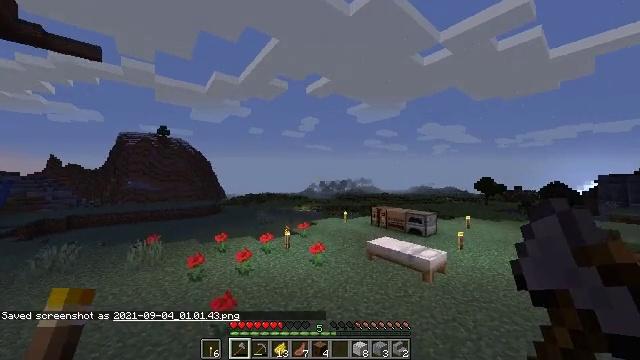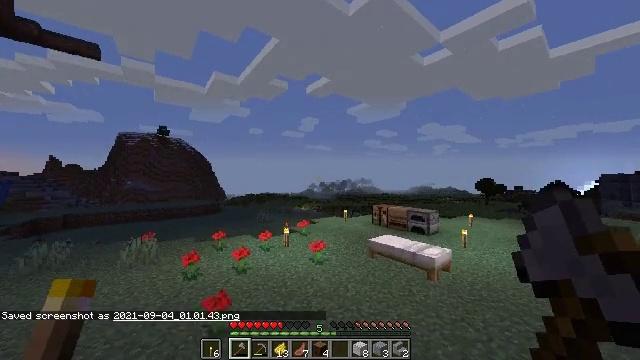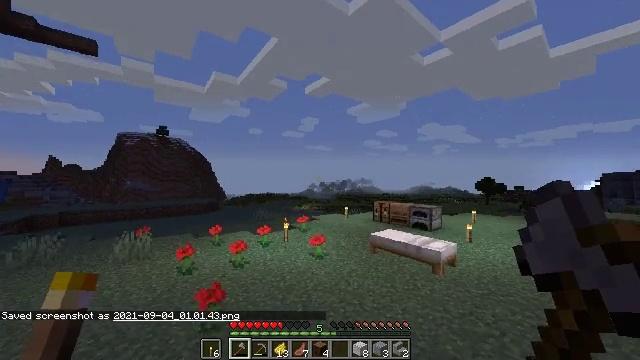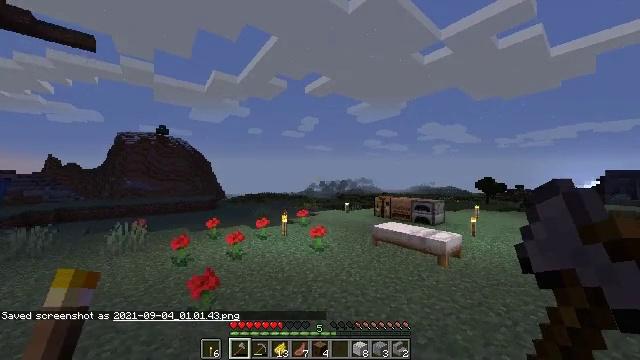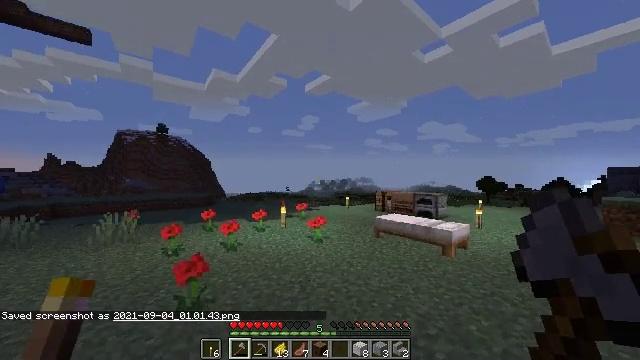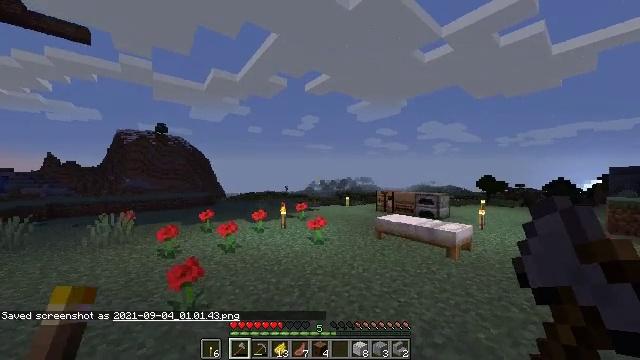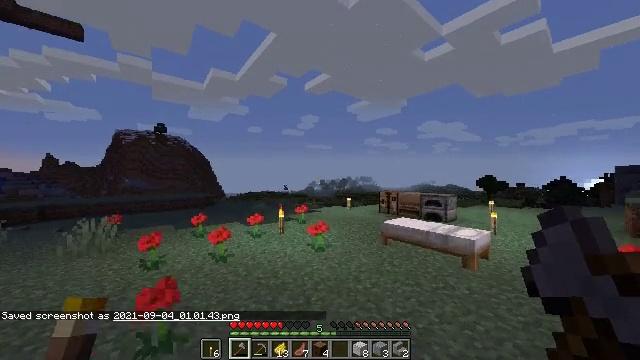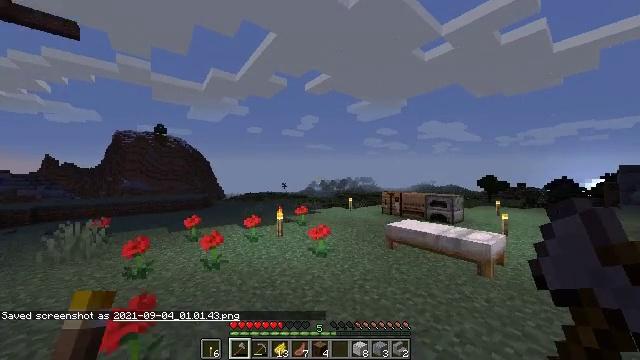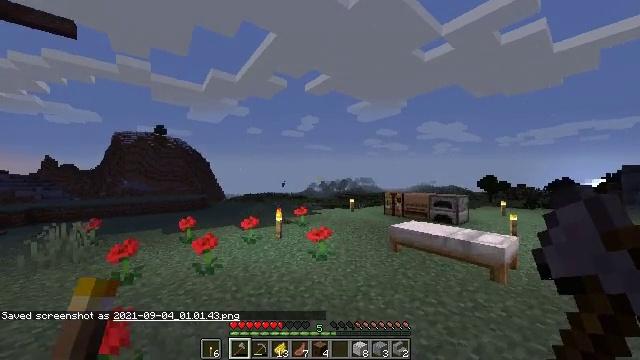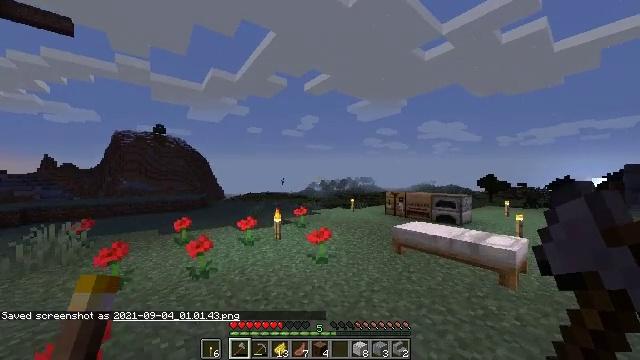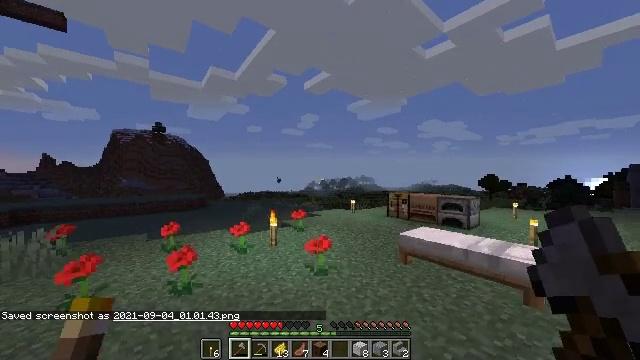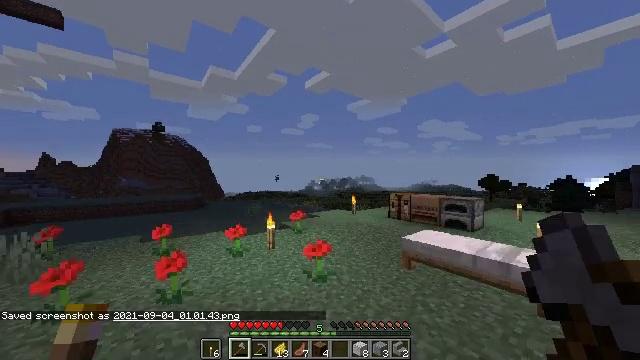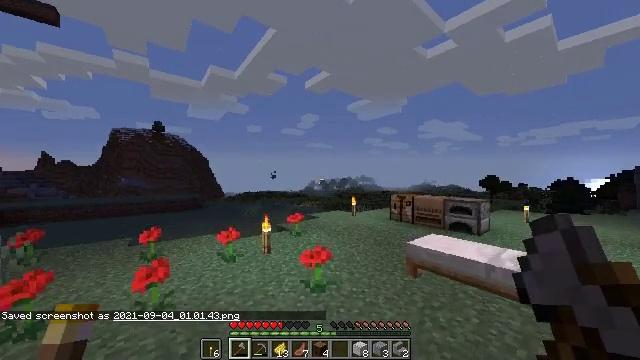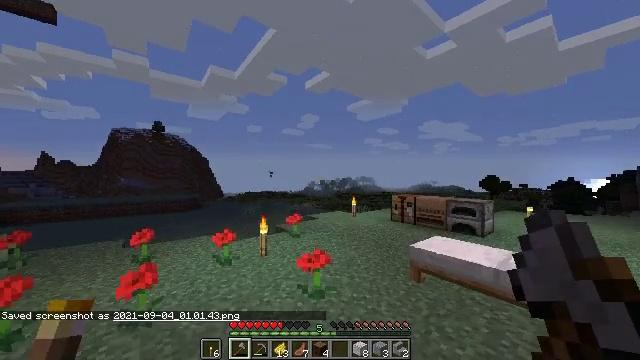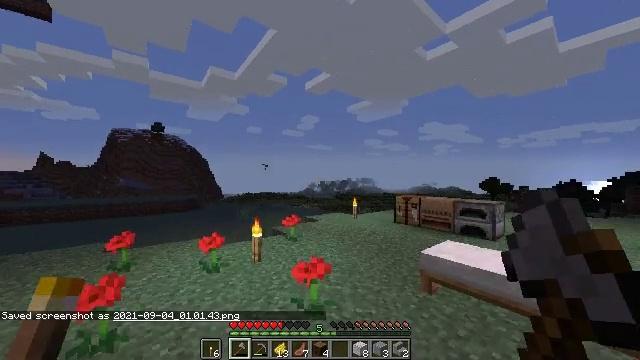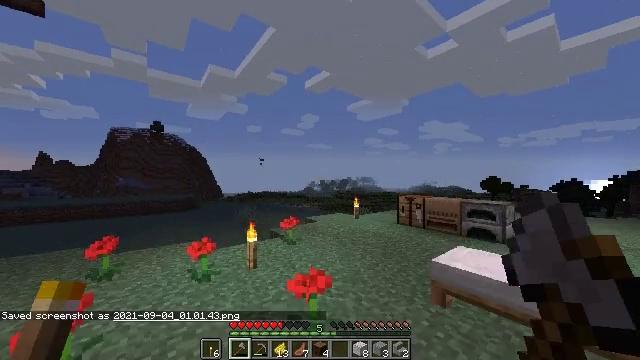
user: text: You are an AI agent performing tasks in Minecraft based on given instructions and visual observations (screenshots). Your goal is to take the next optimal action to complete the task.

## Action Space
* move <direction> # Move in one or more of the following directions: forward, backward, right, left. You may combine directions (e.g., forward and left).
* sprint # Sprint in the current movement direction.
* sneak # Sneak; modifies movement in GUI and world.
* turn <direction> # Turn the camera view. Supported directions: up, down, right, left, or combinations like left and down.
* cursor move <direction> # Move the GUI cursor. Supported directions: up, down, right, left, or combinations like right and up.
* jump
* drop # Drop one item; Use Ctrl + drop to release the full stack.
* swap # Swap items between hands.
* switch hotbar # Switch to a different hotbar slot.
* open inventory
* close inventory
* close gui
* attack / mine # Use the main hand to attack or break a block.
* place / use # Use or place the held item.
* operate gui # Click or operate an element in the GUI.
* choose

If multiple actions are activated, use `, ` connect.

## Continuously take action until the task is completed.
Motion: motion action
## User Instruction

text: Retrieve polished diorite from the environment.
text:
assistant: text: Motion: move forward
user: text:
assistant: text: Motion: move forward
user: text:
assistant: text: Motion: move forward
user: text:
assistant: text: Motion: move forward
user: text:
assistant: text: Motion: move forward
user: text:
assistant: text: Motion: move forward
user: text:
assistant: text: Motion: move forward
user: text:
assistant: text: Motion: move forward
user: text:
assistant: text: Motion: move forward
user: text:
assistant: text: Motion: move forward
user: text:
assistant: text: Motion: move forward
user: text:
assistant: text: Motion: move forward
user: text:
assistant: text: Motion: move forward
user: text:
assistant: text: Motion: move forward
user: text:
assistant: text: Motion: move forward
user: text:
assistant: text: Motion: move forward
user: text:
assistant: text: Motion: move forward
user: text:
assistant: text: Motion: move forward
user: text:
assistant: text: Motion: move forward
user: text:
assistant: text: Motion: no_op
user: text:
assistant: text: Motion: no_op
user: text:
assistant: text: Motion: no_op
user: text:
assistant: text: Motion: no_op
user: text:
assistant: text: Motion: no_op
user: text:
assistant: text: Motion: no_op
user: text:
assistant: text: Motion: no_op
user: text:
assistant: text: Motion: no_op
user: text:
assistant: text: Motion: no_op
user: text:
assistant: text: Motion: no_op
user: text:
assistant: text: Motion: no_op